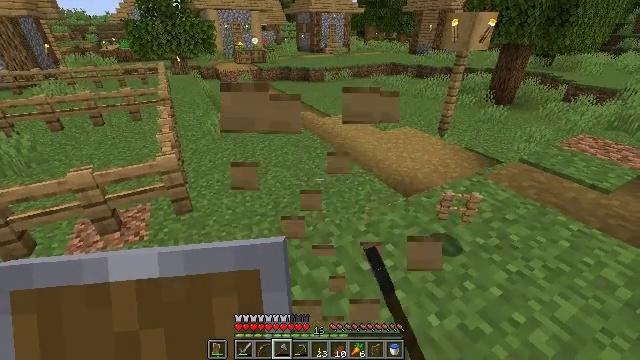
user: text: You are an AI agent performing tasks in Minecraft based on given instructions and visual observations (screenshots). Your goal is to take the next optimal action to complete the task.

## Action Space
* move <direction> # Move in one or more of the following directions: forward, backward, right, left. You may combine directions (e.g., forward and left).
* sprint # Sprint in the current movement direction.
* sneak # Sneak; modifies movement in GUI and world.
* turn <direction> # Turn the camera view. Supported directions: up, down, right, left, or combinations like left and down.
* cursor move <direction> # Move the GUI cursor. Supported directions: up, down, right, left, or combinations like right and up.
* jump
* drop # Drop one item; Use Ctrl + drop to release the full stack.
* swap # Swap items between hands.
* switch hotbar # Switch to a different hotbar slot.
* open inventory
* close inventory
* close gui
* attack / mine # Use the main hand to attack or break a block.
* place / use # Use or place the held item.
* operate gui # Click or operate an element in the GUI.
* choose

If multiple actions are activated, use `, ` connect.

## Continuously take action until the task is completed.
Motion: motion action
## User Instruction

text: Mine the oak fence from the structure.
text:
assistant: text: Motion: no_op